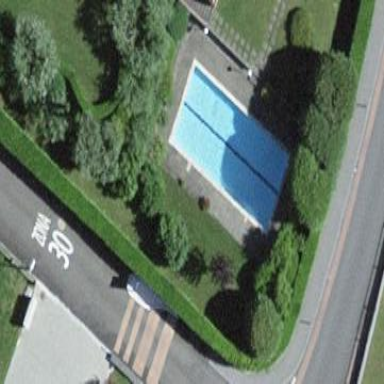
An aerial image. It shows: Swimming pool located in leisure land.